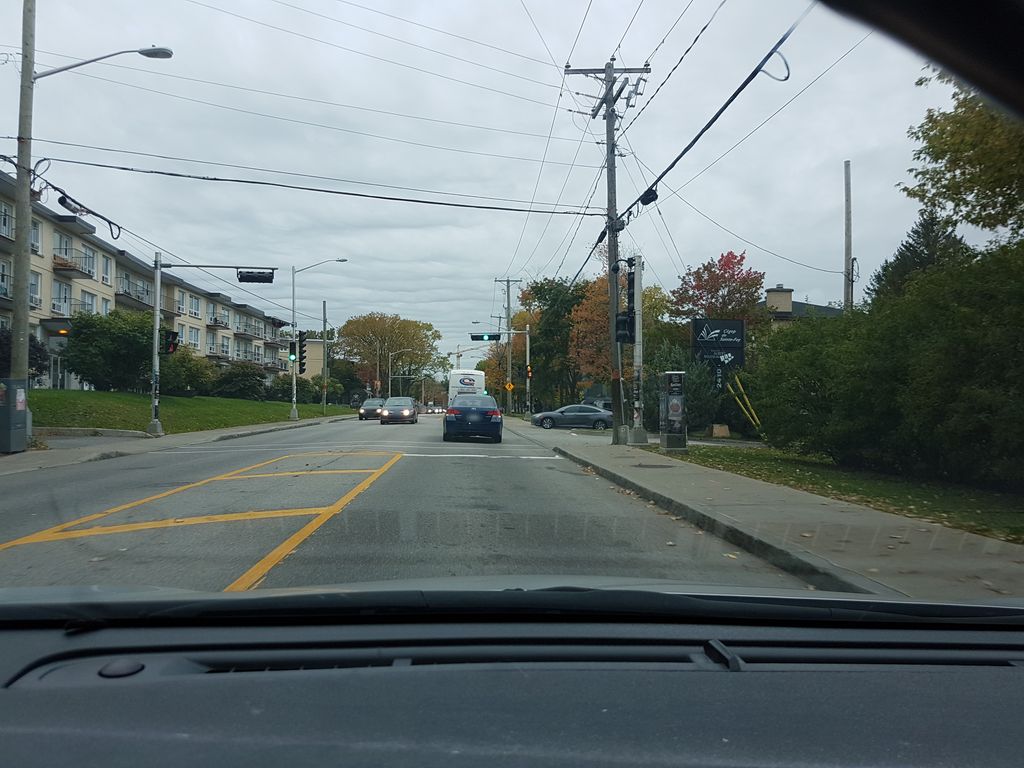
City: quebec_city